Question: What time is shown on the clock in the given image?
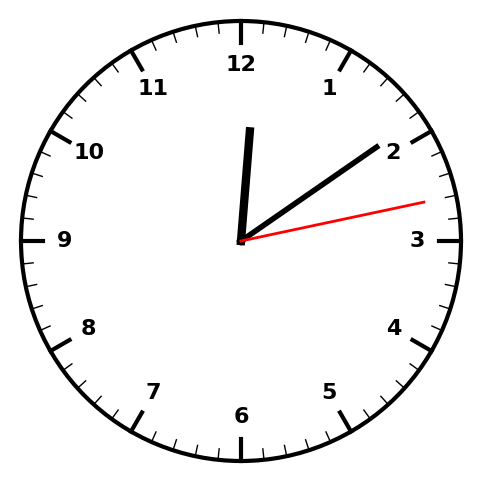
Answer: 12:09:13